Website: apple
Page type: customer-info-address
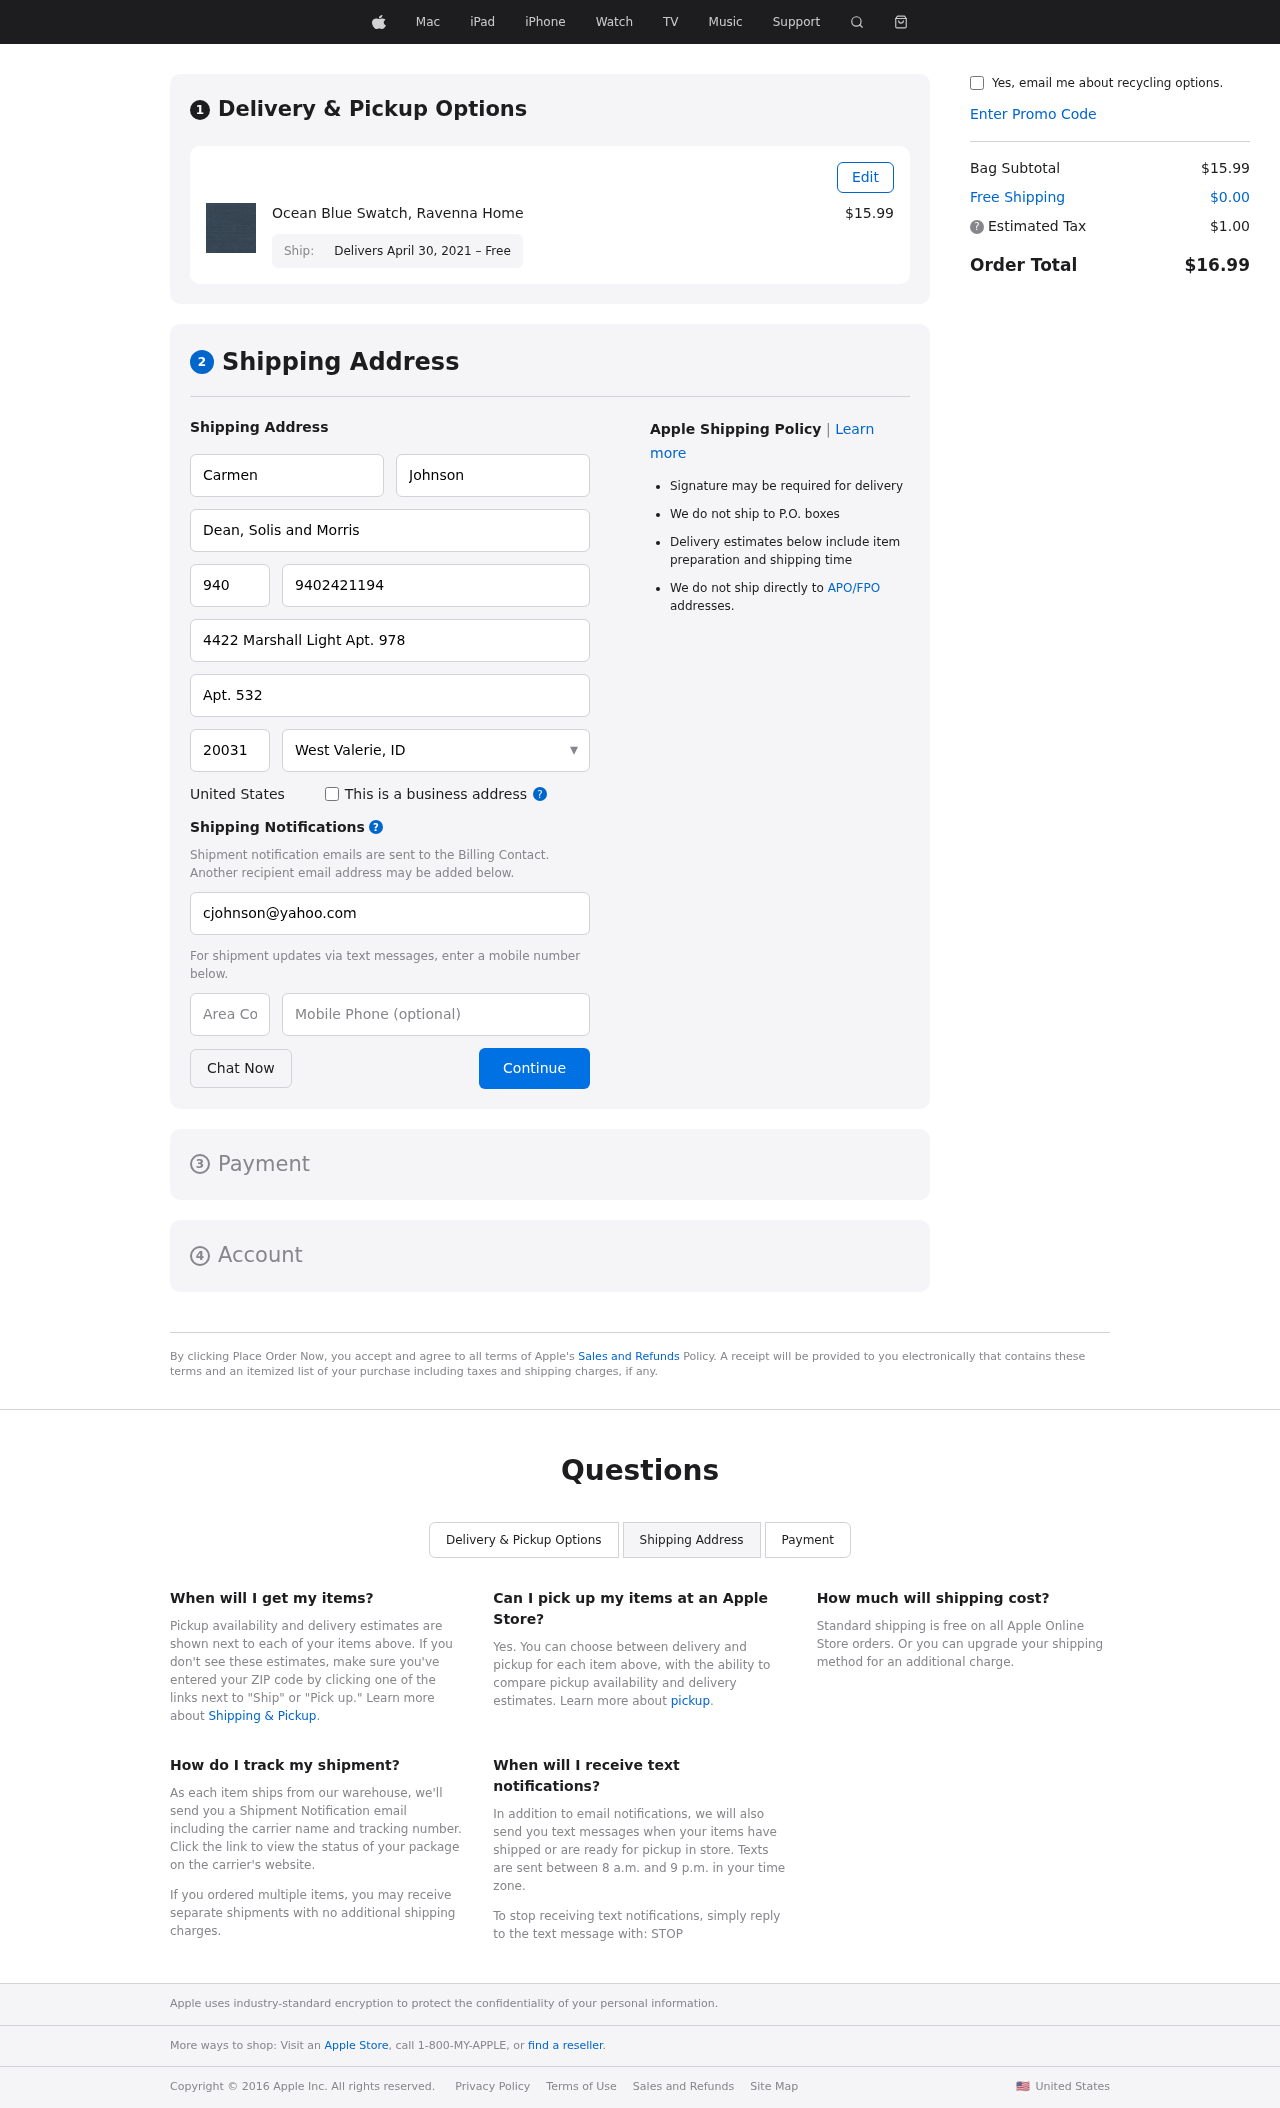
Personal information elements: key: PII_CITY_STATE
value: West Valerie, ID
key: PII_COMPANY
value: Dean, Solis and Morris
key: PII_COUNTRY
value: United States
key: PII_EMAIL
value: cjohnson@yahoo.com
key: PII_FIRSTNAME
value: Carmen
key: PII_LASTNAME
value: Johnson
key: PII_PHONE
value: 9402421194
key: PII_PHONE_AREA
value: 940
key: PII_POSTCODE
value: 20031
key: PII_STREET
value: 4422 Marshall Light Apt. 978
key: PII_STREET2
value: Apt. 532
Product elements: key: PRODUCT1_NAME
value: Ocean Blue Swatch, Ravenna Home
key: PRODUCT1_PRICE
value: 15.99
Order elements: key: ORDER_DELIVERY_DATE
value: Delivers April 30, 2021 – Free
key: ORDER_SUBTOTAL
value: $15.99
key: ORDER_SHIPPING_COST
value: $0.00
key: ORDER_TAX
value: $1.00
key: ORDER_TOTAL
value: $16.99